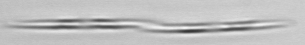
Label: Pseudo-nitzschia